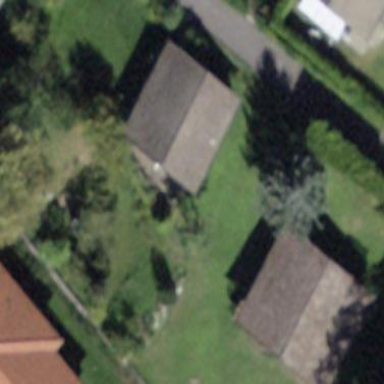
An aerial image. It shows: Residential building.